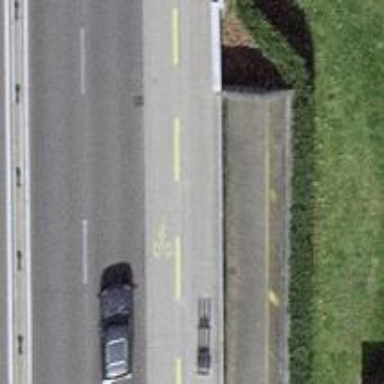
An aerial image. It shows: Asphalt cycleway.